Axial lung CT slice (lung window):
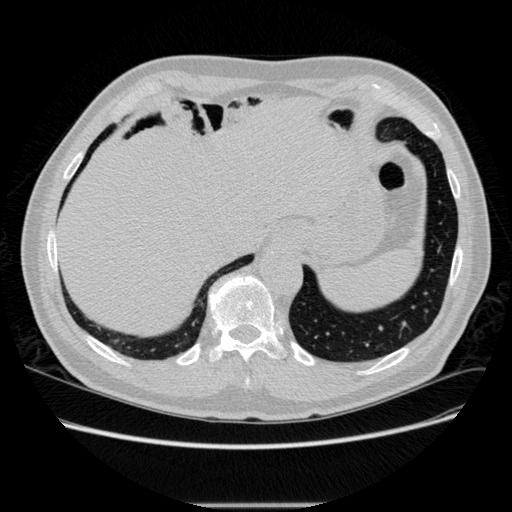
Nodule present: no